Question: In , it states:

So I would expect the following code example to output since "objects are never copied but passed around by reference", so why does it output ?
'''
var page_item = {
id_code : 'welcome',
title : 'Welcome',
access_groups : {
developer : '0010',
administrator : '0100'
}
};
page_item.access_groups.member = '0000';
var member = page_item.access_groups.member;
member = '1001';
$('p#test').html(page_item.access_groups.member); //should be "1001" but is "0000"
'''
# Added:
@Gareth @David, thanks, this is what I was trying to show in this example, works:
'''
var page_item = {
id_code : 'welcome',
title : 'Welcome',
access_groups : {
developer : '0010',
administrator : '0100'
}
};
var page_item2 = page_item;
page_item2.access_groups.developer = '1001';
$('p#test').html(page_item.access_groups.developer); //is '1001'
'''
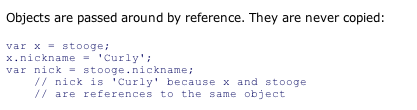
Answer: Don't think of pass-by-reference in the C++ context, because it's not the same.
'''
var member = page_item.access_groups.member // Sets member to this value
member = '1001'; // Now sets it to another value
'''
If there was a method on strings which changed them, then this:
'''
member.removeLastLetter();
'''
would alter 'page_item.access_groups.member'. However, with your '=' you are changing the variable's reference, not the object it previously referenced